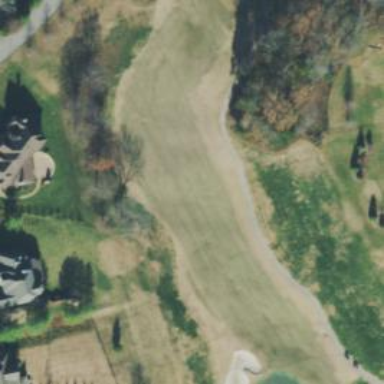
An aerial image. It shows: View of golf hole.